Question: I have a jenkins setup on amazon ec2 and everything is running fine except for a tiny issue with Selenium. Every time I run the whole suite of tests (~30 min), Selenium gets stuck on a test. I've take a screenshot at that moment and it seems that there is an alert on the screen, but the alert text is all blacked out.

I've run xvfb, started selenium, then taken my screen capture with xwd and converted that image with imagemagick.
I've scoured the internet and have no clue.
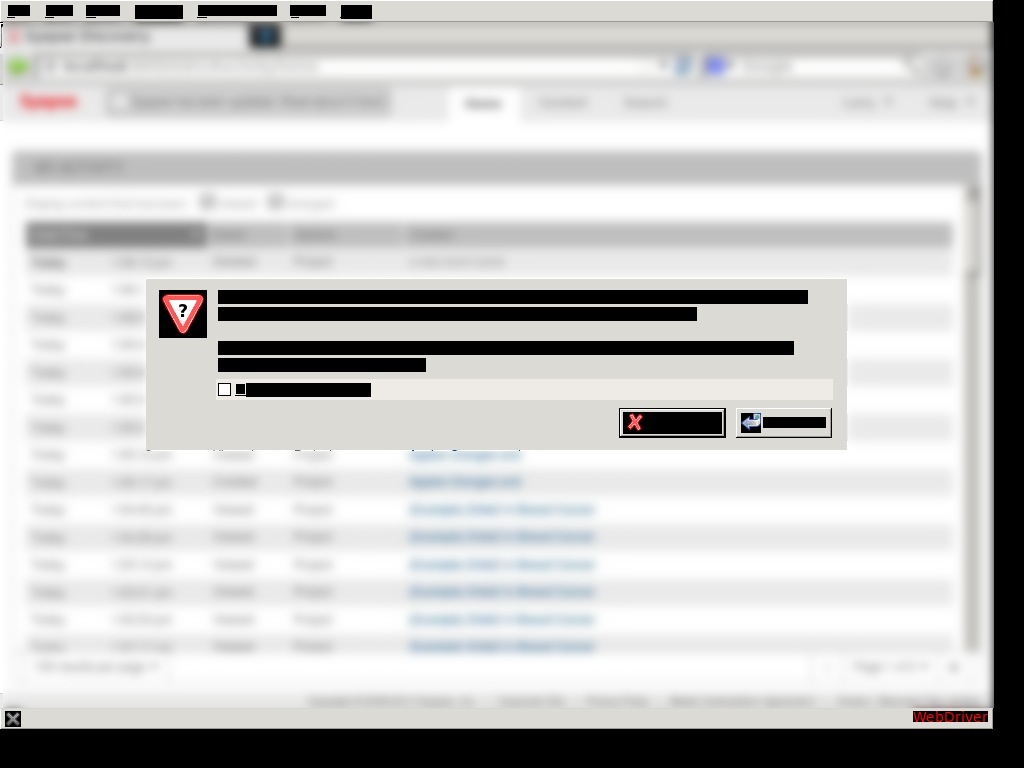
Answer: Figured it out. Turns out that it's a font thing. I've run the steps indicated below and now I can read the text. It's still on a dark green background, but the text is readable.
On amazon ec2 ubuntu instance need to:
1) enable multiverse for apt-get
- '/etc/apt/sources.list'- - 'deb http://us.archive.ubuntu.com/ubuntu/ lucid multiverse'- 'deb-src http://us.archive.ubuntu.com/ubuntu/ lucid multiverse'- 'deb http://us.archive.ubuntu.com/ubuntu/ lucid-updates multiverse'- 'deb-src http://us.archive.ubuntu.com/ubuntu/ lucid-updates multiverse'
2) 'sudo apt-get update'
3) 'sudo apt-get -y install x-ttcidfont-conf cabextract ttf-mscorefonts-installer'
- -
4) 'sudo dpkg-reconfigure x-ttcidfont-conf'
- choose freetype fonts